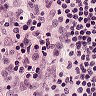
Metastatic tissue present: no